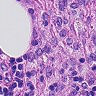
Metastatic tissue present: no